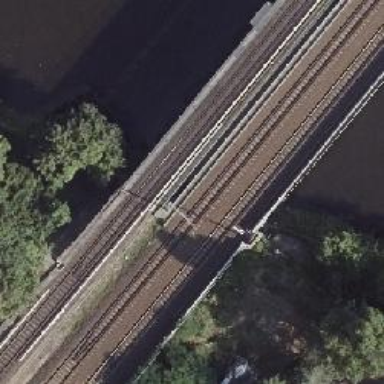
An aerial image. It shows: Bridge over electrified railway with contact line.